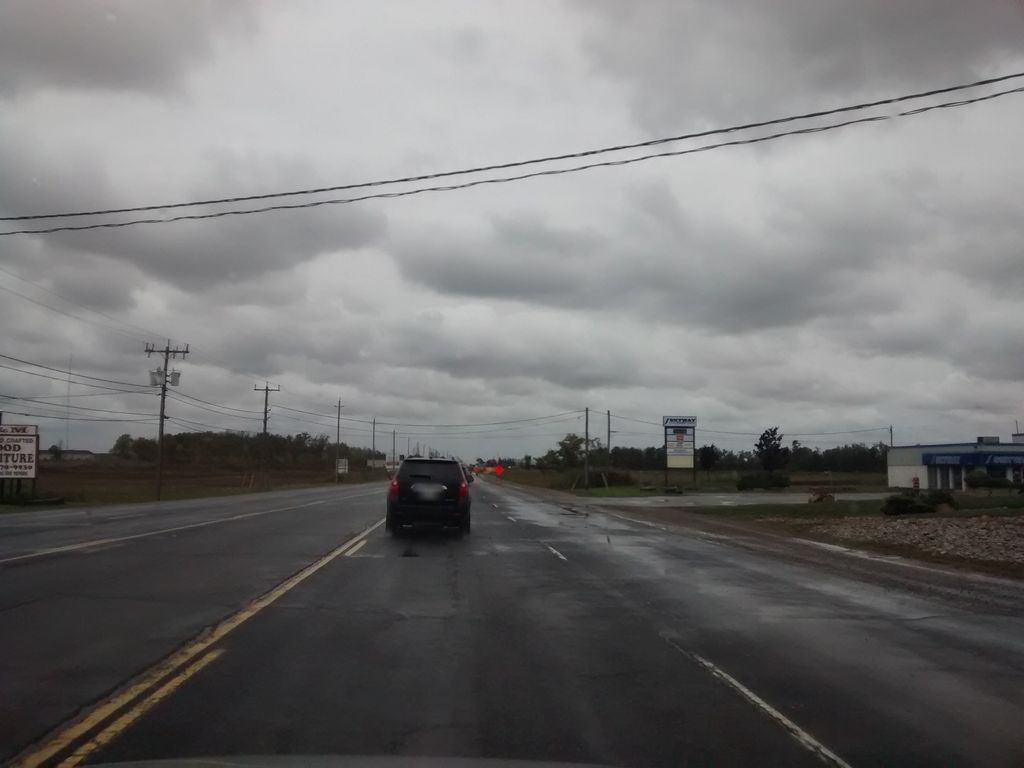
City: hamilton